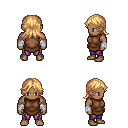
a pixel art fantasy rpg character, male body template, human, dark skin, brown tunic, magenta pants, light blonde loose hair, white cloth bandages, four views (front, back, left, right), 2x2 character sprite sheet, small pixel art, hard edges, no anti-aliasing